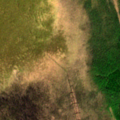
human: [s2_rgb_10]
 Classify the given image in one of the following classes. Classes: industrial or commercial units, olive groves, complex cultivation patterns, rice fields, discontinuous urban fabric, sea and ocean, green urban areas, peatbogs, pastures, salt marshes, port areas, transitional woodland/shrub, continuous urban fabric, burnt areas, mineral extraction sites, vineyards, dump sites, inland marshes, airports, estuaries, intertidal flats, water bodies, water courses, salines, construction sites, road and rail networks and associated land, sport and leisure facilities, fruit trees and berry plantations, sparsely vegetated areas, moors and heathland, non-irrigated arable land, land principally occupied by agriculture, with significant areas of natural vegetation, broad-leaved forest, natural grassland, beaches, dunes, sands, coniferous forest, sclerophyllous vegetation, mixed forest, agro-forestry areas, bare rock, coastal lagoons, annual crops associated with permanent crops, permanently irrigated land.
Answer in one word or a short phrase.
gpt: broad-leaved forest, mixed forest, peatbogs